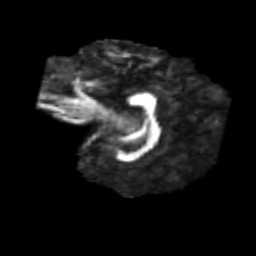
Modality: FA
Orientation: sagittal
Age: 21
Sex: female
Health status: healthy